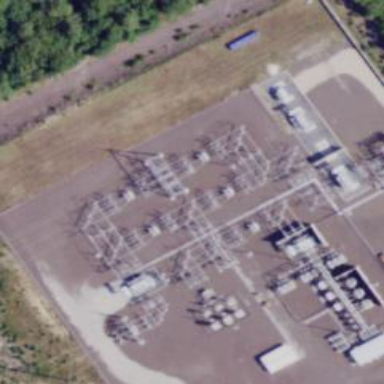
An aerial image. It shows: Switch used for power control.